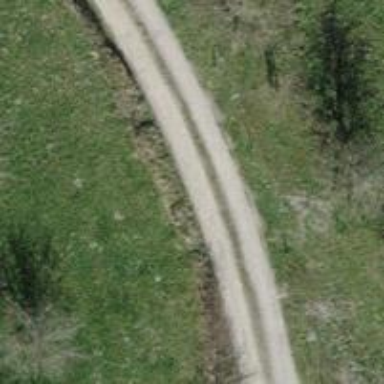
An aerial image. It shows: Compacted service road.